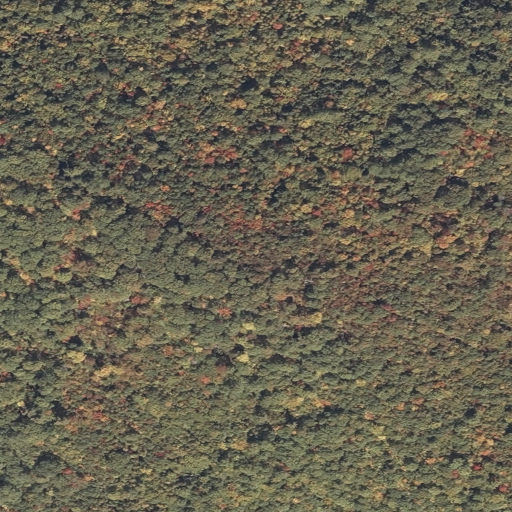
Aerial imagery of mountain in Maine named Parsonage Hill containing deciduous forest, mixed forest, shrub, and evergreen forest